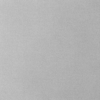
Label: dusty